Question: In a Drupal project I can not see the border-radius property in the Developer Toolbar.
I also tried adding an inline border style, but the property disappears.
<URL>

This is the html head:
'''
<!DOCTYPE html PUBLIC "-//W3C//DTD XHTML+RDFa 1.0//EN" "http://www.w3.org/MarkUp/DTD/xhtml-rdfa-1.dtd">
<!-- paulirish.com/2008/conditional-stylesheets-vs-css-hacks-answer-neither/ -->
<!--[if lt IE 7]> <html class="no-js ie6 ie" xmlns="http://www.w3.org/1999/xhtml" xml:lang="<?php print $language->language; ?>" version="XHTML+RDFa 1.0" dir="<?php print $language->dir; ?>" <?php print $rdf_namespaces; ?>> <![endif]-->
<!--[if IE 7]> <html class="no-js ie7 ie" xmlns="http://www.w3.org/1999/xhtml" xml:lang="<?php print $language->language; ?>" version="XHTML+RDFa 1.0" dir="<?php print $language->dir; ?>" <?php print $rdf_namespaces; ?>> <![endif]-->
<!--[if IE 8]> <html class="no-js ie8 ie" xmlns="http://www.w3.org/1999/xhtml" xml:lang="<?php print $language->language; ?>" version="XHTML+RDFa 1.0" dir="<?php print $language->dir; ?>" <?php print $rdf_namespaces; ?>> <![endif]-->
<!--[if IE 9]> <html class="no-js ie9 ie" xmlns="http://www.w3.org/1999/xhtml" xml:lang="<?php print $language->language; ?>" version="XHTML+RDFa 1.0" dir="<?php print $language->dir; ?>" <?php print $rdf_namespaces; ?>> <![endif]-->
<!--[if gt IE 9]><!--> <html class="no-js" xmlns="http://www.w3.org/1999/xhtml" xml:lang="<?php print $language->language; ?>" version="XHTML+RDFa 1.0" dir="<?php print $language->dir; ?>" <?php print $rdf_namespaces; ?> xmlns:fb="http://www.facebook.com/2008/fbml"> <!--<![endif]-->
<head profile="<?php print $grddl_profile; ?>">
<?php print $head; ?>
<title><?php print $head_title; ?></title>
<?php print $styles; ?>
<?php if ($mobile_friendly): ?>
<meta name="viewport" content="width=device-width" />
<meta name="MobileOptimized" content="width" />
<meta name="apple-mobile-web-app-capable" content="yes" />
<?php endif; ?>
<?php print $scripts; ?>
'''
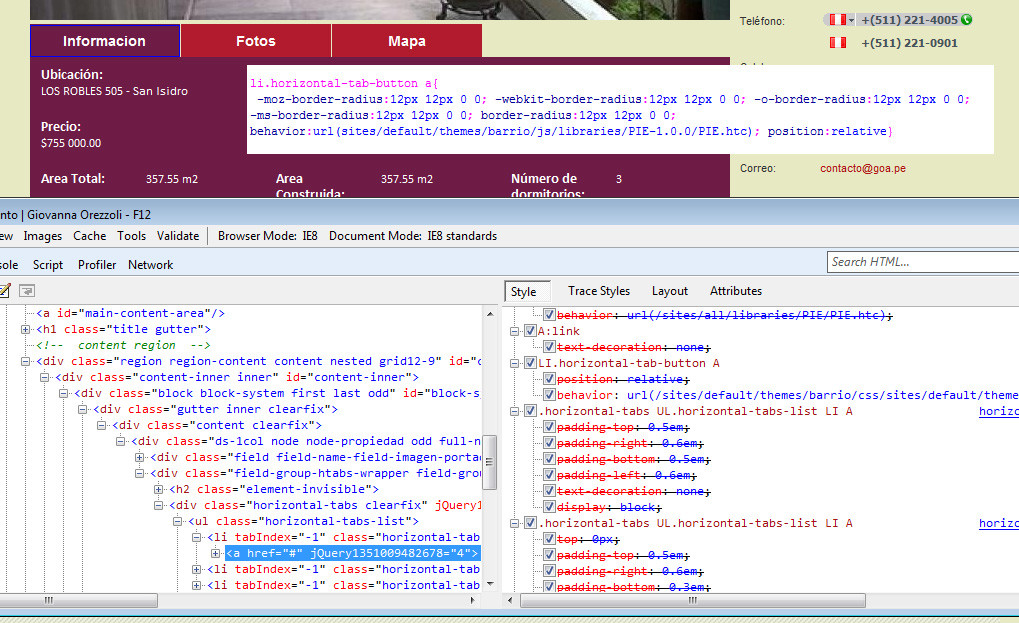
Answer: It's not supported in IE8 that's why.
You can have a look at this <URL> for alternate solution using jQuery.Corner plugin.